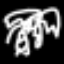
Label: palm tree